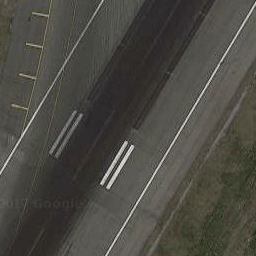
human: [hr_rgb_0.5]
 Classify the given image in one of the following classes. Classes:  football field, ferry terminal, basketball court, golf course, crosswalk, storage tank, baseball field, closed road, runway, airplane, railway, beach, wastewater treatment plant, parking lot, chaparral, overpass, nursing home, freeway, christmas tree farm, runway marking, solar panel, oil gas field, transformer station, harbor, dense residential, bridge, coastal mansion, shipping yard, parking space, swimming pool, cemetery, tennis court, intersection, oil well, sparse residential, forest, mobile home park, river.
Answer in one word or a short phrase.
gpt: runway